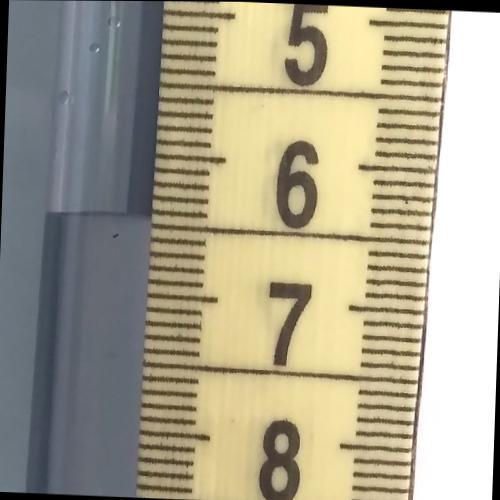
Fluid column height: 6.4 cm